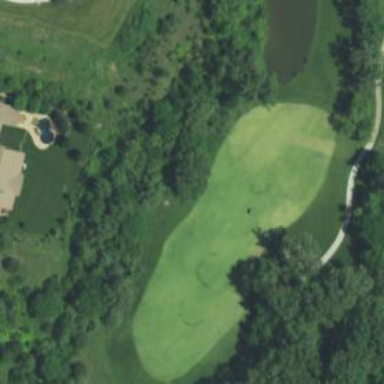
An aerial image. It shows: Golf fairway surrounded by grass.